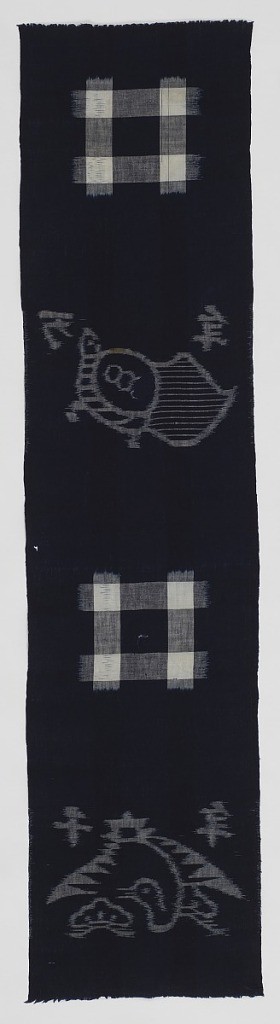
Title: Textile
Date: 1850–1900
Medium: cotton Technique: e-gasuri (warp and weft ikat) on plain weave
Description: Narrow vertical panel with a design of a tortoise and a crane with a pine tree (matsu) in weft ikat alternating with square form in warp and weft ikat.